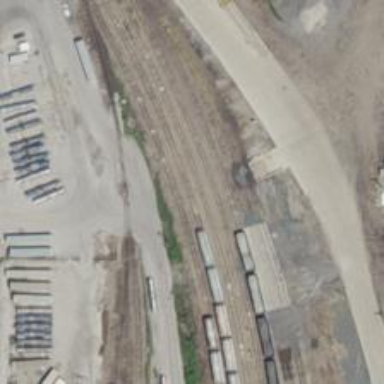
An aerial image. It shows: Railway spur service.